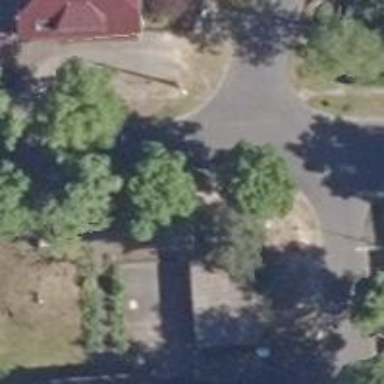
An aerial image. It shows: Asphalt road in residential area.